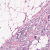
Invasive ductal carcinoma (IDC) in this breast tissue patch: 1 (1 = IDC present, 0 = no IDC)